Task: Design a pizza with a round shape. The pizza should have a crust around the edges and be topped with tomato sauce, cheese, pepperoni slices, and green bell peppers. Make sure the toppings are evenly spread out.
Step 430:
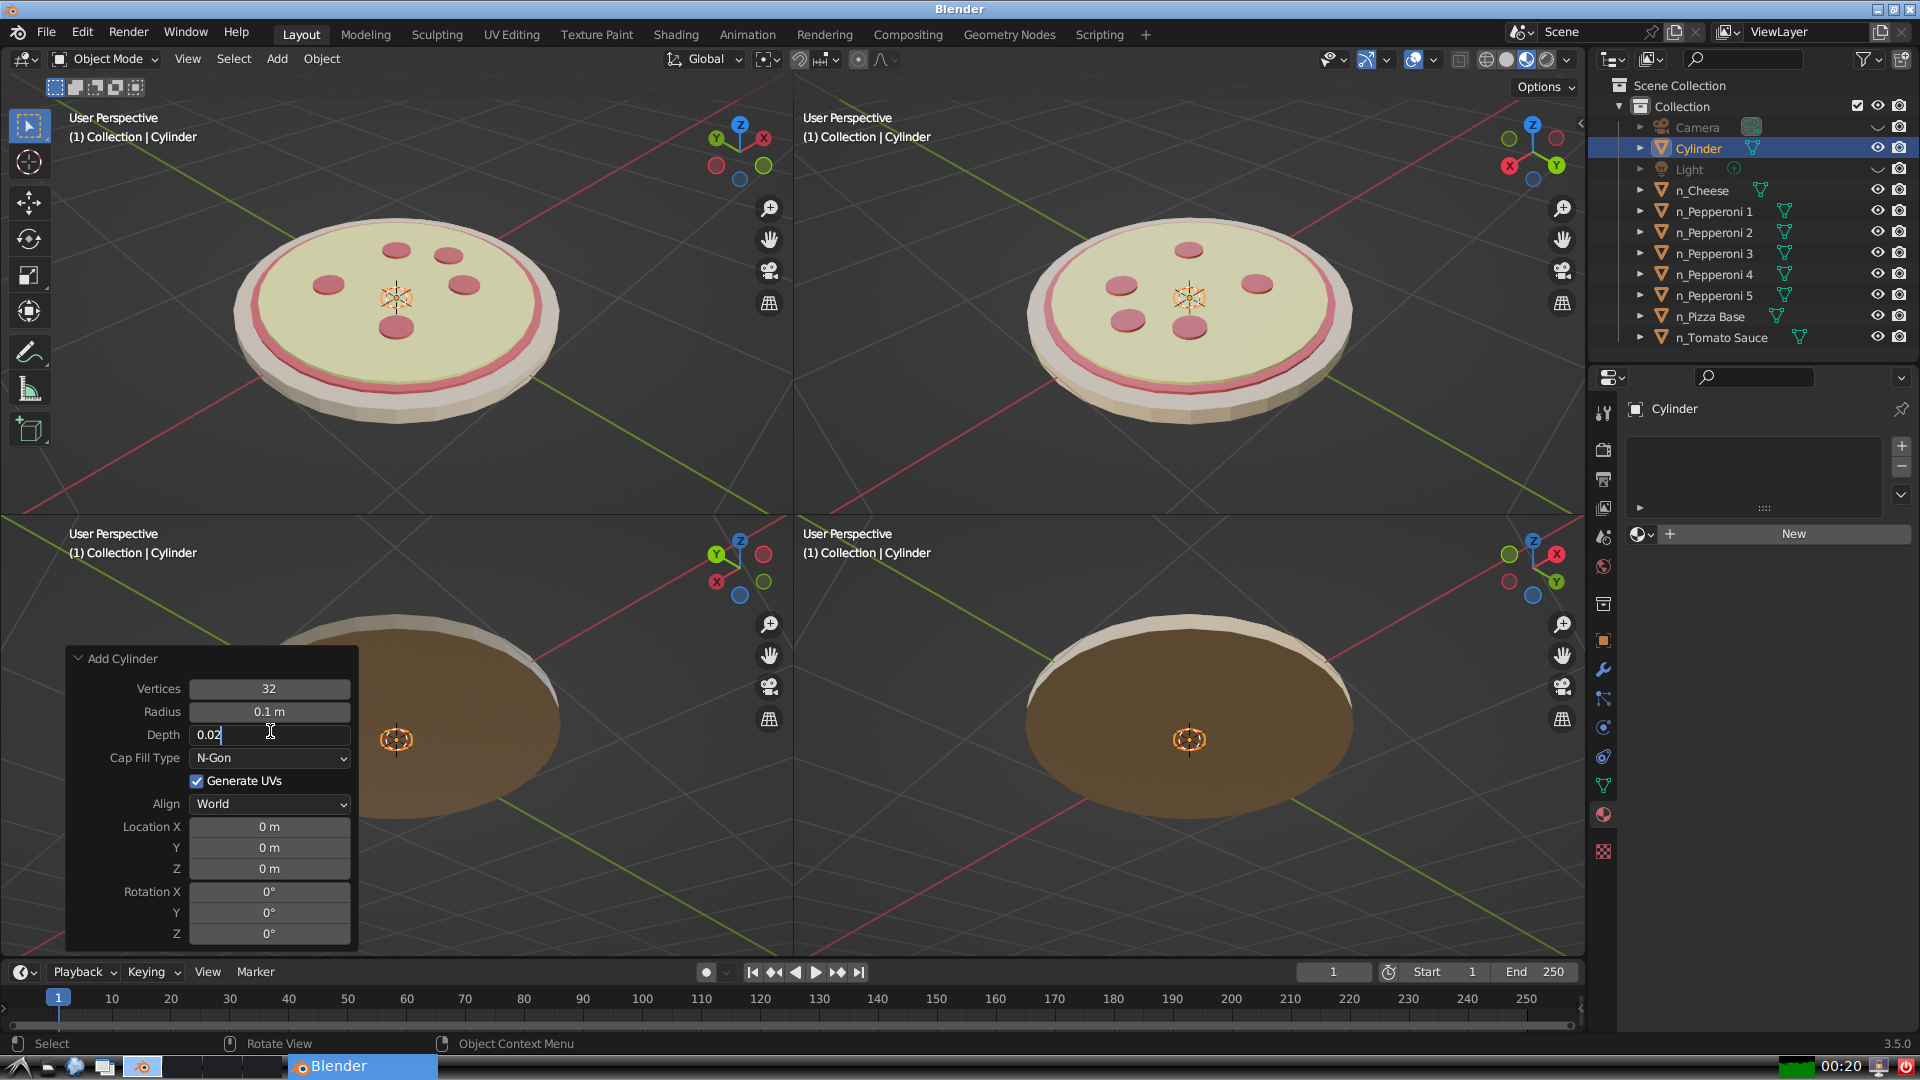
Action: {"key_press": ['Return']}